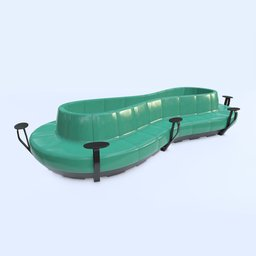
Label: furniture